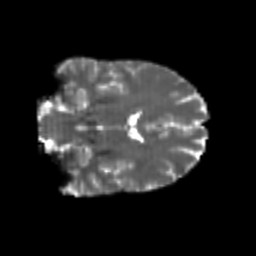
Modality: T2w
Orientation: coronal
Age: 25
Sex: female
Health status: healthy
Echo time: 0.074 s